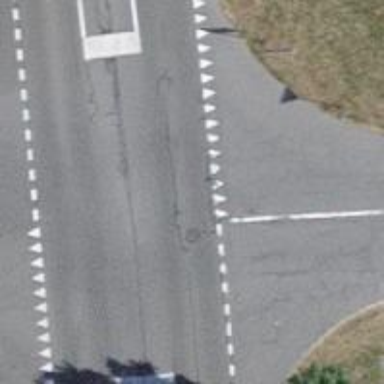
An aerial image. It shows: Road with "give way" sign.